Question: I am trying to access a REST webservice, however my code doesn't work and keeps throwing a HTTP 401 error
see this example screen cap from Wireshark of the initial ssl request:

This is from a Curl call to the same web address with the same details. The issue is that under my VB.NET version the "Extension: server_name" (and related) part of the SSL packet is missing, I believe that this is causing the server to not reply with the Server key exchange in the next couple packets.
Below is the VB.NET code
'''
Dim webRequest As HttpWebRequest = DirectCast(System.Net.WebRequest.Create(UrlString), HttpWebRequest)
webRequest.Method = "GET"
webRequest.ContentType = "application/x-www-form-urlencoded"
webRequest.Credentials = New NetworkCredential(username, password)
Dim response As HttpWebResponse = DirectCast(webRequest.GetResponse(), HttpWebResponse)
'''
This fails on the last line (HTTP 401 error), issue does not seem to be related to my proxy and the user credentials are correct for the server as this request works from Curl and wget.
I have already tried setting the AuthenticationLevel as well as manually setting the Authorization header, and PreAuthenticate doesn't seem to change this issue either.
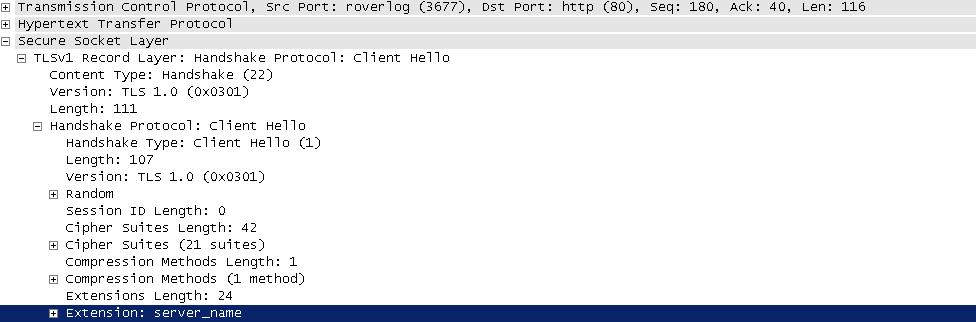
Answer: The answer was that the WebService was not replying with a valid HTTP401 WWW-Authenticate header, instead was just returning with code like:
'''
<?xml version="1.0" encoding="UTF-8" standalone="yes"?>
<Error>
<ErrorCode>NO_SUITABLE_AUTHENTICATION_METHOD</ErrorCode>
<ErrorDescription>No suitable active authentication mechanism found to authorise request - authorise using supported mechanisms</ErrorDescription>
<RequestID>gcqsrtvn</RequestID>
<SystemTime>2010-08-12T09:14:21.831+10:00</SystemTime>
</Error>
'''
So I had to manually add the authentication header as shown here:
<URL>
code:
'''
Dim authBytes() As Byte = System.Text.Encoding.UTF8.GetBytes(String.Format("{0}:{1}", username, password).ToCharArray())
webRequest.Headers("Authorization") = "Basic " + Convert.ToBase64String(authBytes)
'''